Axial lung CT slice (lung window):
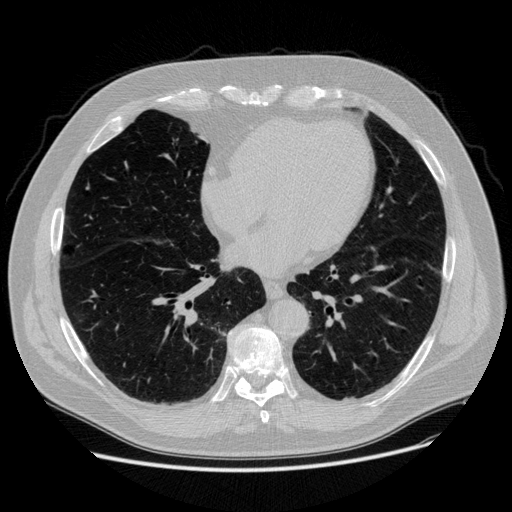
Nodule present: no